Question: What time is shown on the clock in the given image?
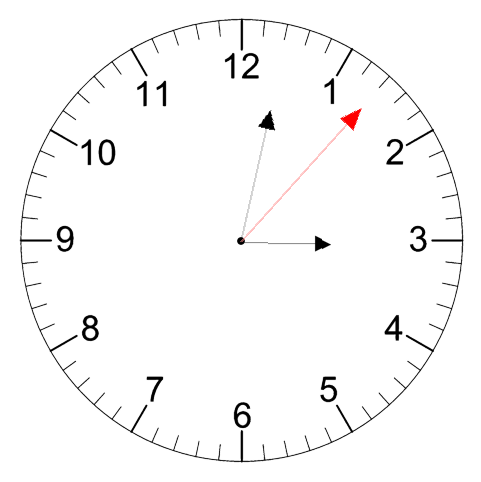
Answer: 03:02:07